Aerial crown-view tile of a tropical tree (Barro Colorado Island, Panama), acquired 20250124:
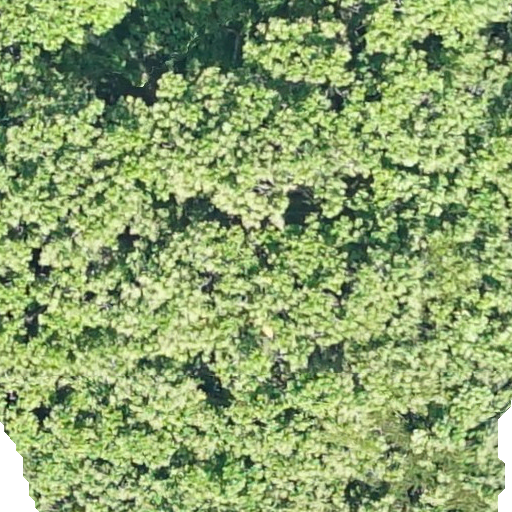
Species: Anacardium excelsum
GBIF accepted scientific name: Anacardium excelsum
Crown area: 655.731 m²